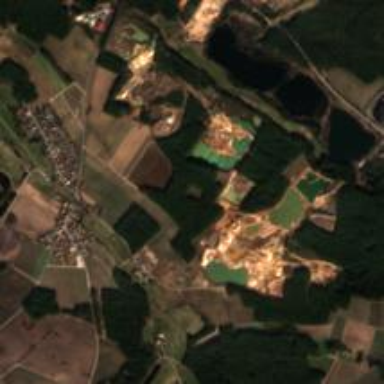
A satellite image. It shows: Quarry for sand extraction.